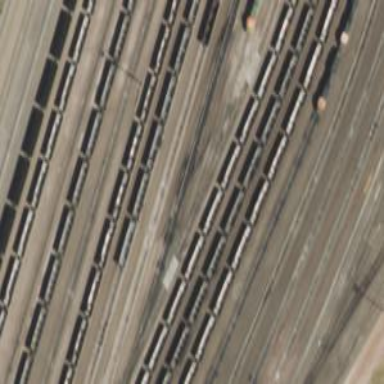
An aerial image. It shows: Railway yard in service.